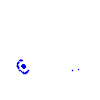
Particle: proton